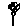
Label: flower